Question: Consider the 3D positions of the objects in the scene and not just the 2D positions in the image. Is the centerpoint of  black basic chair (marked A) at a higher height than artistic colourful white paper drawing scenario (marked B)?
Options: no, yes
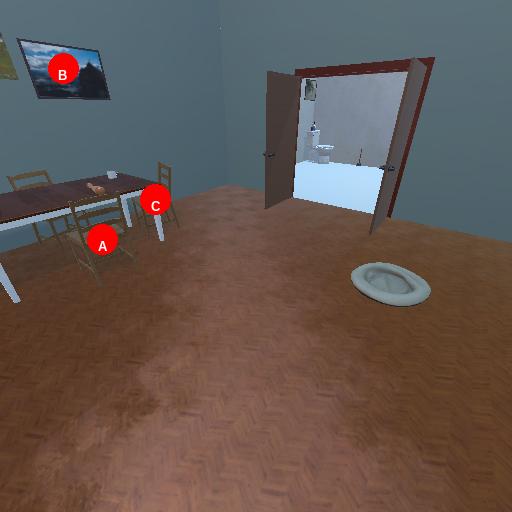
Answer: no